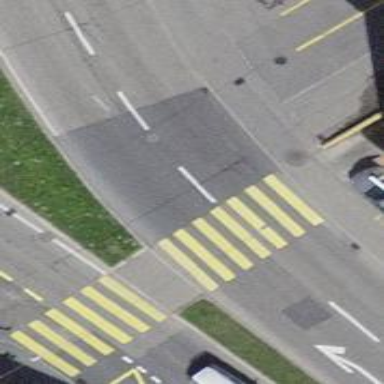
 which is classified as primary highway."